Field crop: tomato
Growth stage: 2
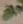
Species: solanum